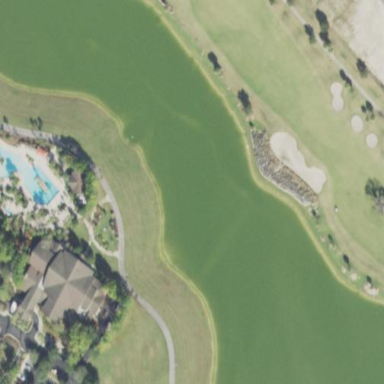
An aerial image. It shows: Pond surrounded by natural water.